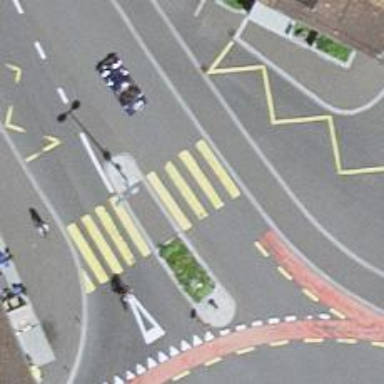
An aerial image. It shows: Marked zebra crossing.